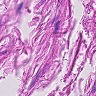
Metastatic tissue present: no